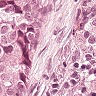
Metastatic tissue present: yes